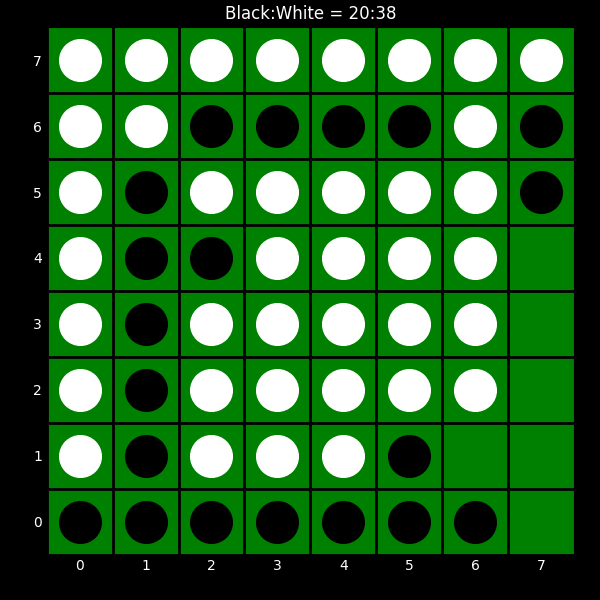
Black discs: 20
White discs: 38